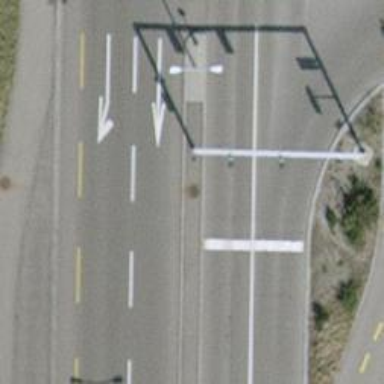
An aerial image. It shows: Road with traffic signals.